Interaction volume radius: 5 \u00c5
Interaction volume height: 30 \u00c5
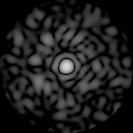
Disorder parameter: 0.8164